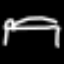
Label: bed